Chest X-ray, PA view. Patient: 42 years old, sex F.
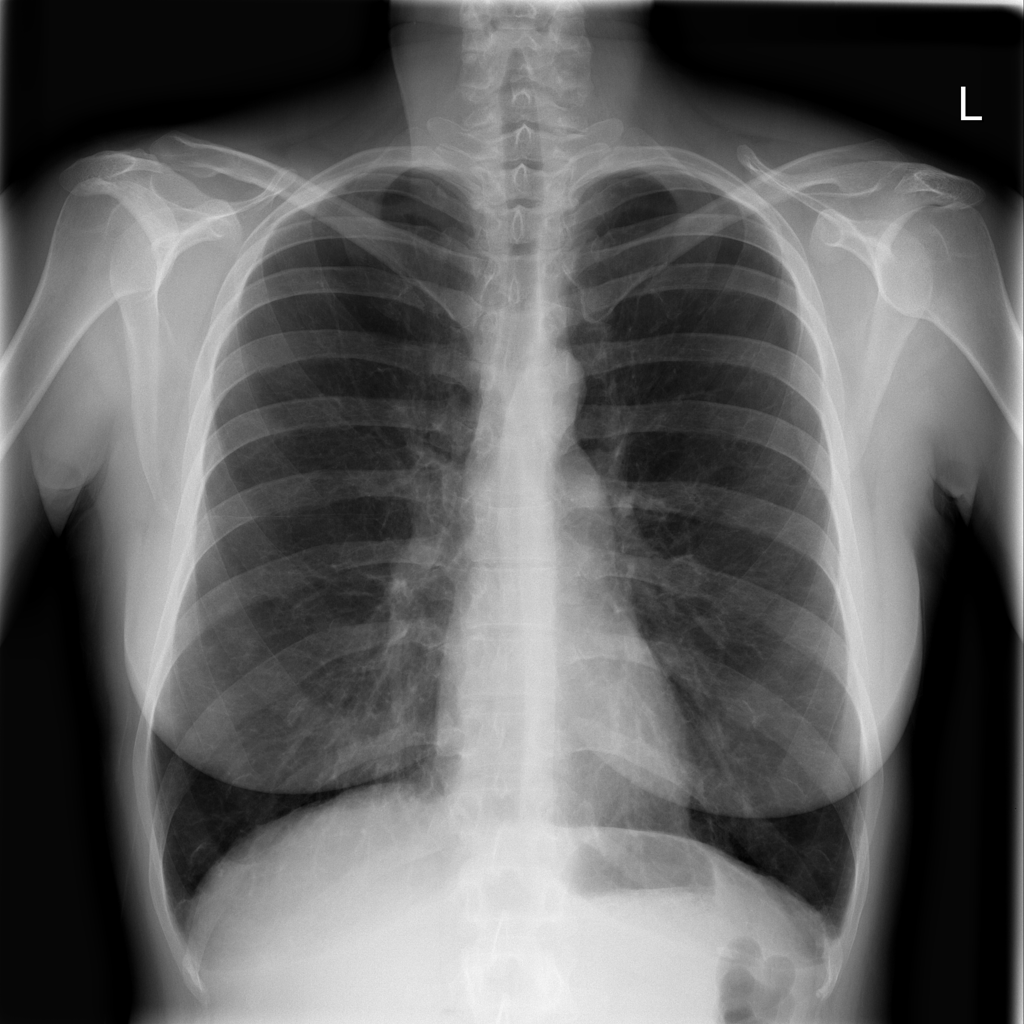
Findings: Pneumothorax